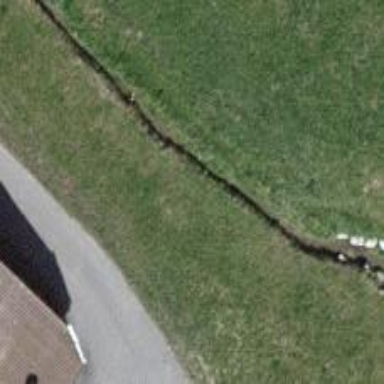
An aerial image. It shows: Culvert tunnel.